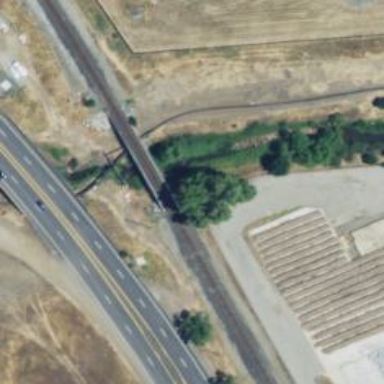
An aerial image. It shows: Bridge.